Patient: sex F, age 72
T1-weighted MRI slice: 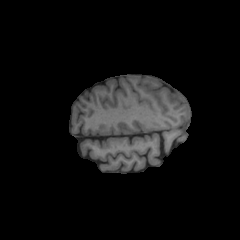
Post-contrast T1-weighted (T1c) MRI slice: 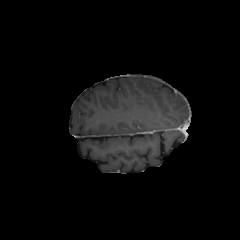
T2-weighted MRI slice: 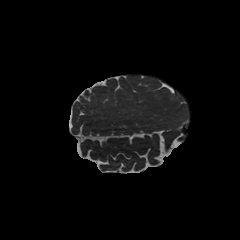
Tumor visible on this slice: no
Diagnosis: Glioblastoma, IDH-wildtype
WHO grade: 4